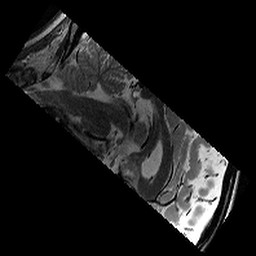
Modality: T2w
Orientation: sagittal
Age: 12
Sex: male
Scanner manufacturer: siemens
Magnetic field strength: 3 T
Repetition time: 9.23 s
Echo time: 0.067 s